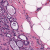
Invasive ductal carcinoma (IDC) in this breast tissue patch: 0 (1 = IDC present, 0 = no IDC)